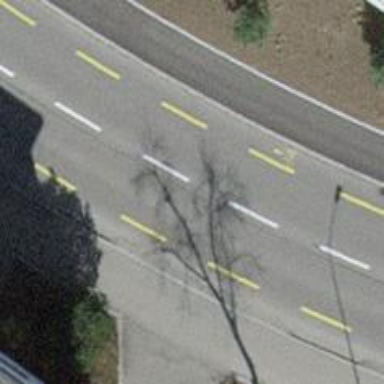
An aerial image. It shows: Tertiary road with asphalt surface. The road has separate cycle lane and sidewalk.